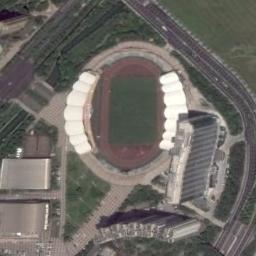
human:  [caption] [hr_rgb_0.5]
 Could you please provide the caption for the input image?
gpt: The stadium is on the grass next to some buildings and trees .

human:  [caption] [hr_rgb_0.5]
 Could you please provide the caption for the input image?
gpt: There are many cars on the road near the stadium .

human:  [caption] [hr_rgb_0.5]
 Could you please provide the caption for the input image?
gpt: This oval stadium has yellow and blue chairs on both sides .

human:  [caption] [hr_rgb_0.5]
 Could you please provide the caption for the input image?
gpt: Oval stadium next to the building and lawn, Surrounded by roads .

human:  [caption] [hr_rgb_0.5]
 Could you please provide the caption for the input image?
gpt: There are some green lawns beside the stadium .